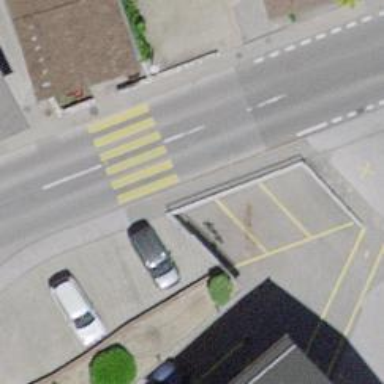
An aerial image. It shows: Marked road crossing.